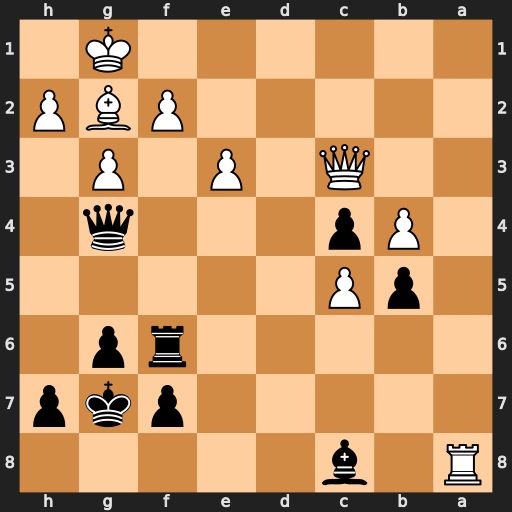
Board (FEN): R1b5/5pkp/5rp1/1pP5/1Pp3q1/2Q1P1P1/5PBP/6K1
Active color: b
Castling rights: -
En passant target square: -
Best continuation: Qd1+ Bf1 Qf3